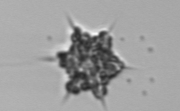
Label: Dictyocha